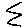
Label: zigzag